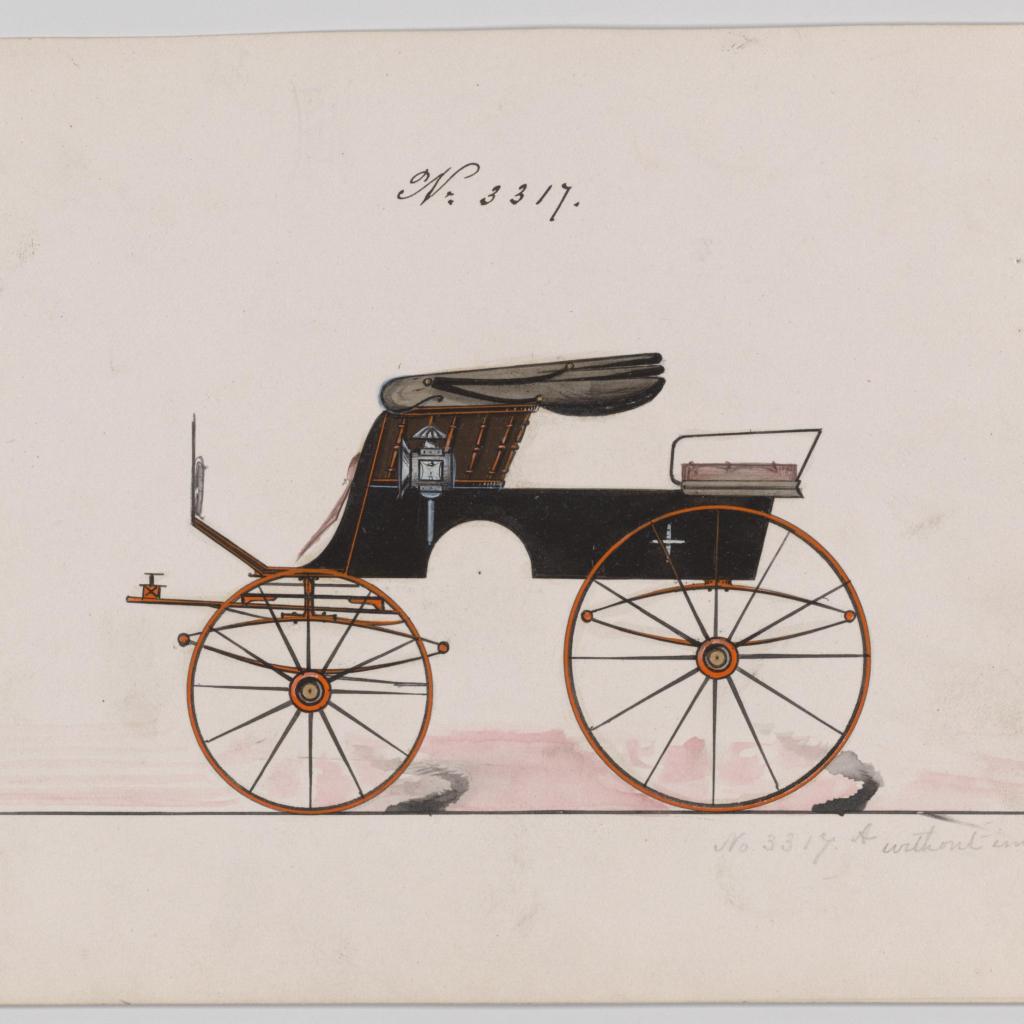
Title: Design for Stanhope Phaeton, no. 3317
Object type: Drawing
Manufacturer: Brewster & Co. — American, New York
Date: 1877
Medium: Pen and black ink, watercolor and gouache with gum arabic
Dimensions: sheet: 5 7/8 x 9 in. (14.9 x 22.9 cm)
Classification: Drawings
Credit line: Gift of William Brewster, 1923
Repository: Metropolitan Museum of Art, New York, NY